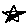
Label: star